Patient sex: F
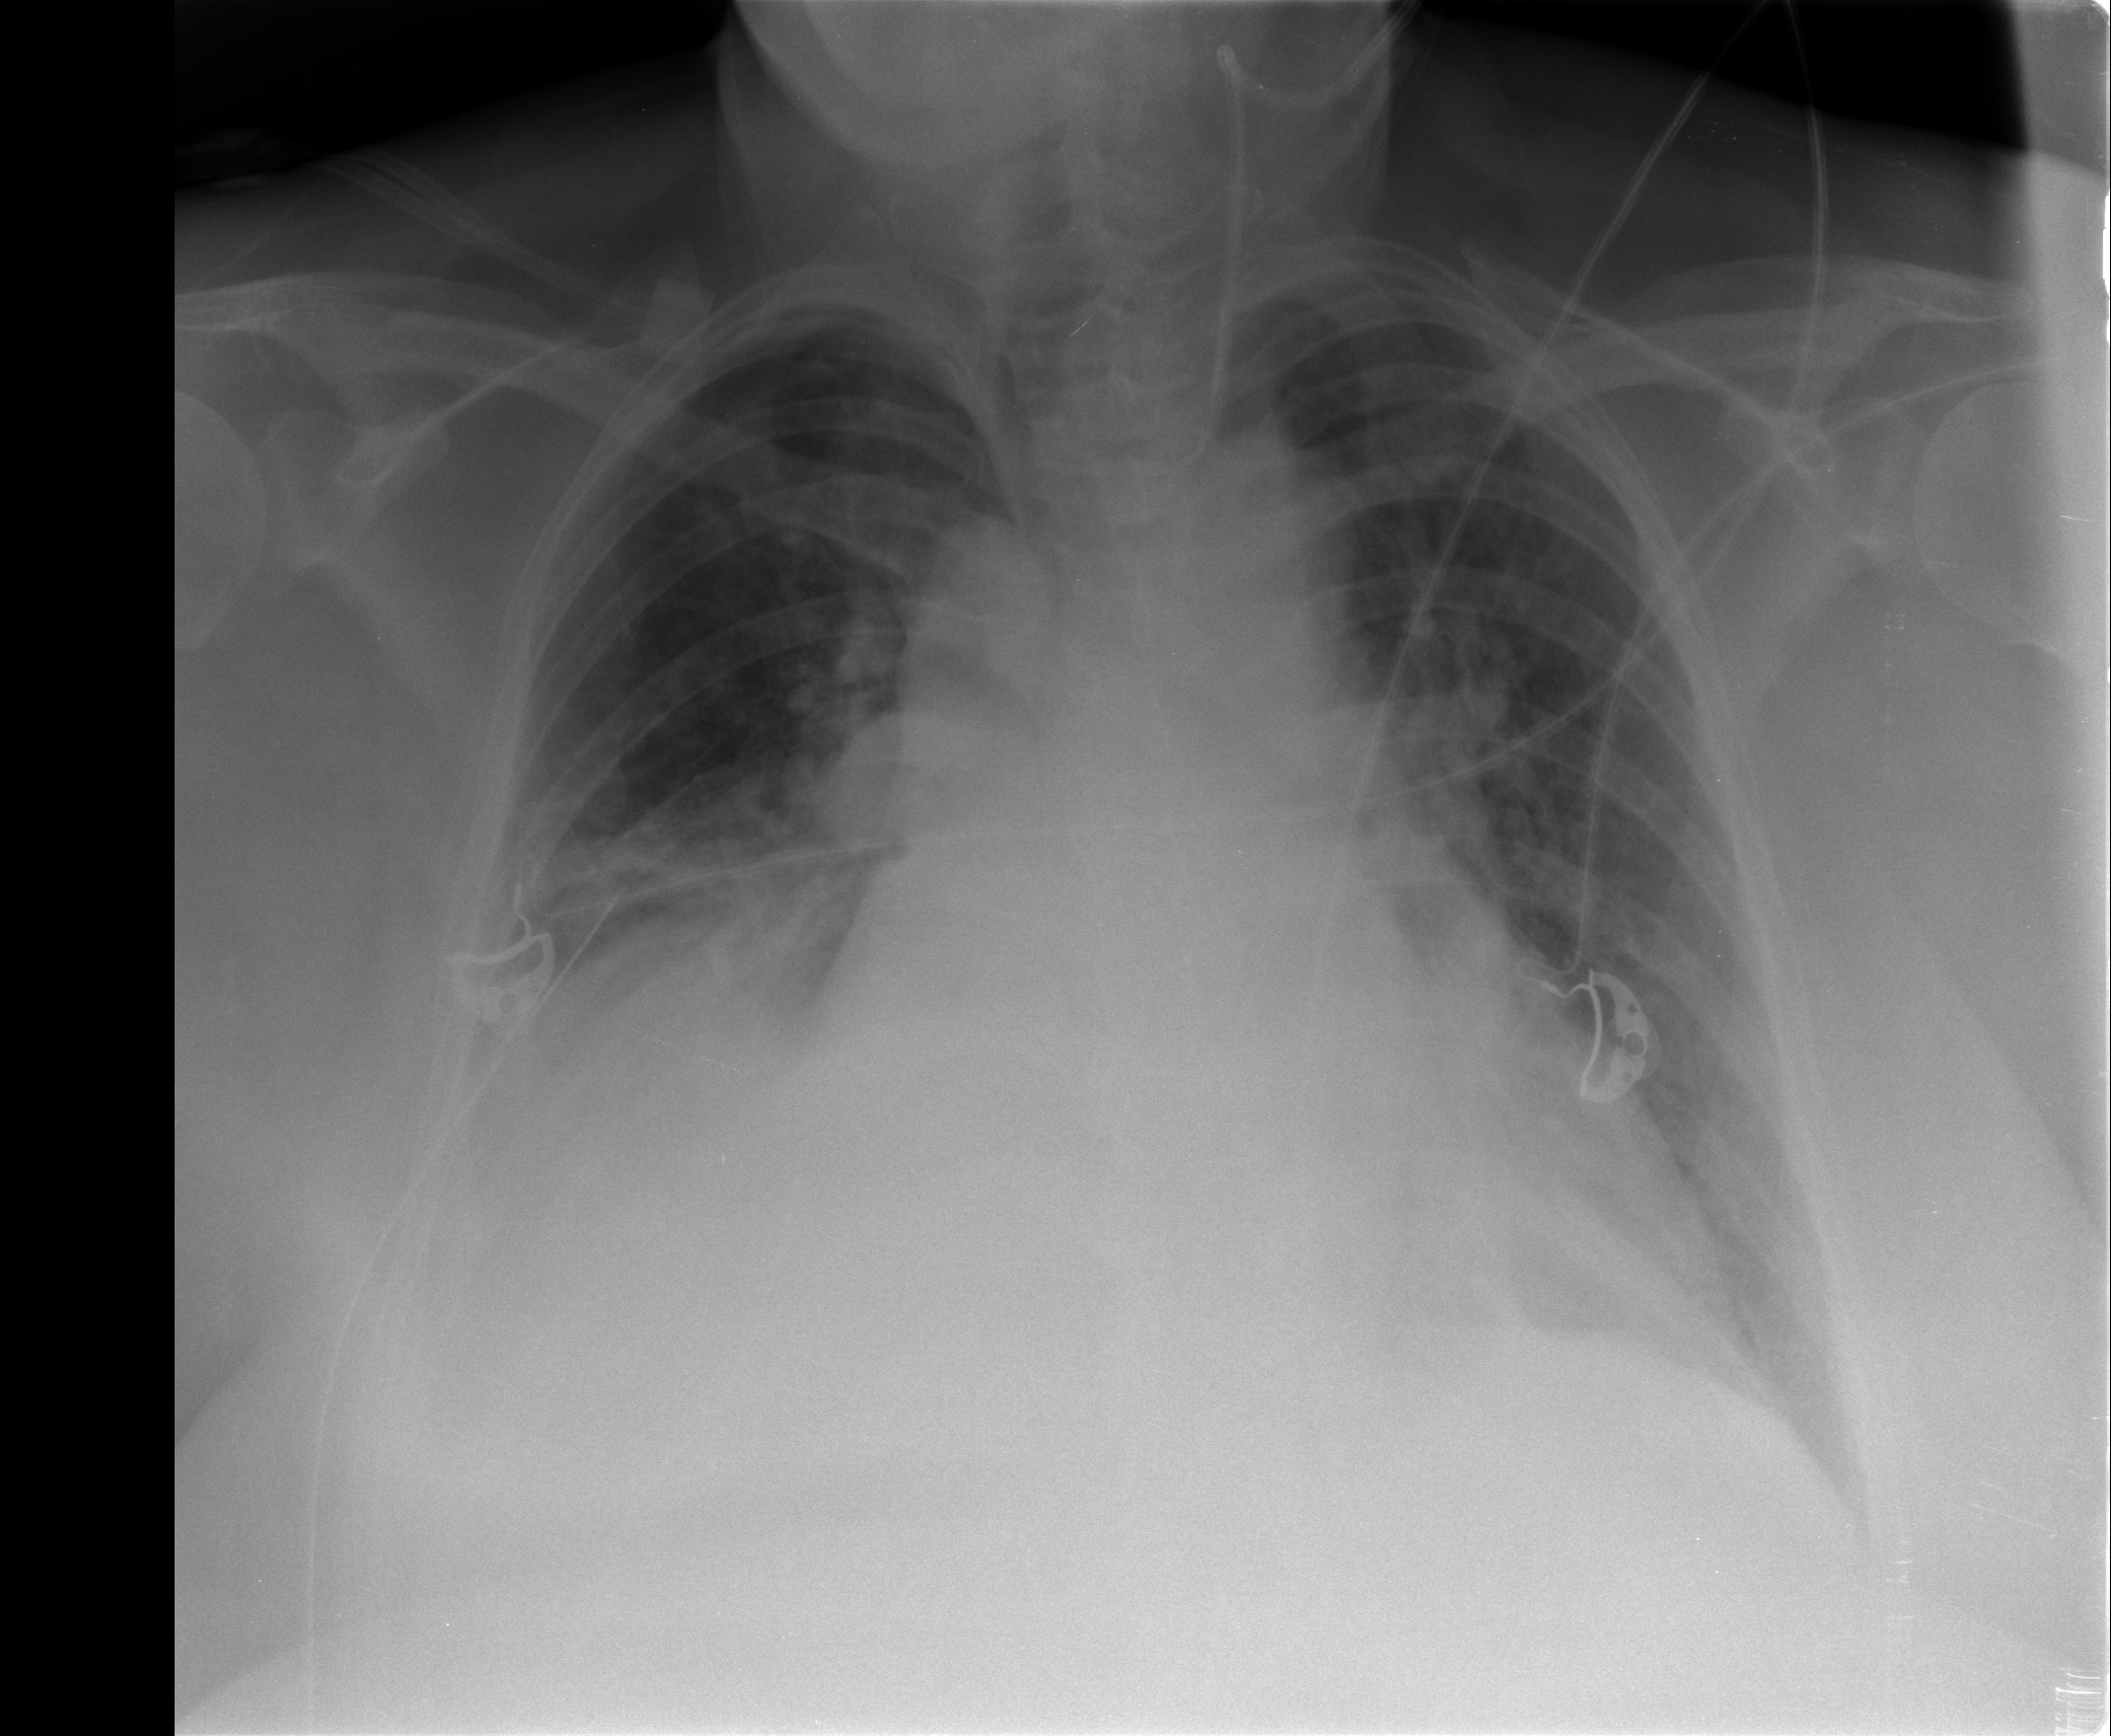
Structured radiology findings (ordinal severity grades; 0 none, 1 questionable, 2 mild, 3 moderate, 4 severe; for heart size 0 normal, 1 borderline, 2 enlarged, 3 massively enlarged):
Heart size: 2
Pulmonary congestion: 2
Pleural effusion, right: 0
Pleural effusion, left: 0
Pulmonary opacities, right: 2
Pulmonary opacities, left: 0
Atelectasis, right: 2
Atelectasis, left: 2